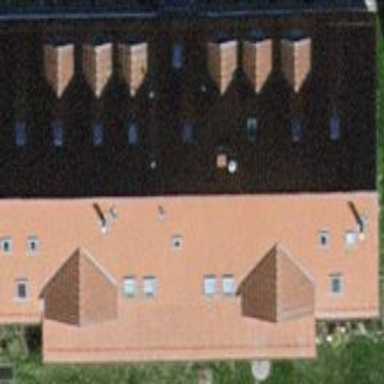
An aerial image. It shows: Building with tile roof.